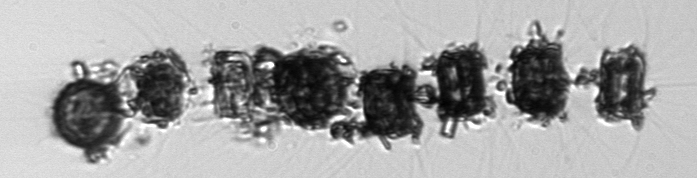
Label: Thalassiosira_TAG_external_detritus